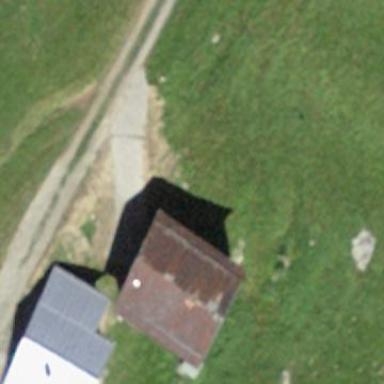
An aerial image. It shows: Shed.